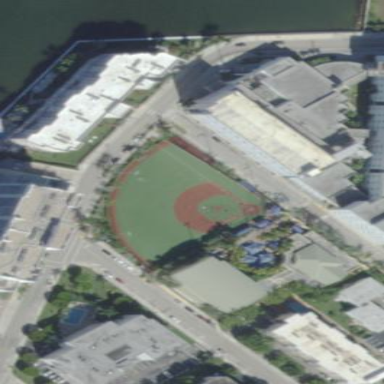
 perfect for sports and leisure activities."